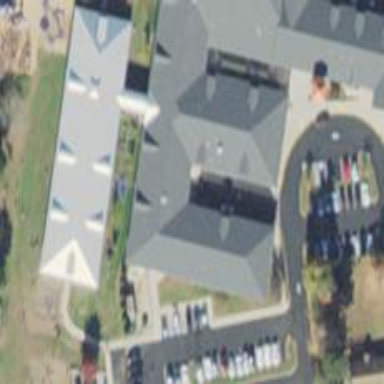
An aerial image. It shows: School.